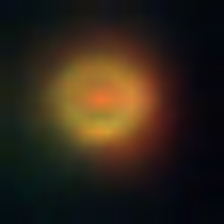
Taxon: NanoPlankton
Group: Other